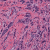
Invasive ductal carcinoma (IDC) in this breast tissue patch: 1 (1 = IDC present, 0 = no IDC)